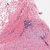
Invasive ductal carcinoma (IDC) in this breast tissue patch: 0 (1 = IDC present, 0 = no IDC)